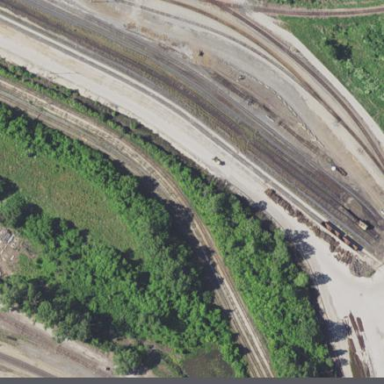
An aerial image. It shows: Railway junction area used for railway purposes.